Question: I recently made the switch to Inno Setup and it's fantastic!
I was pretty much able to get most of the things to work except I'm having a trouble on something.
Basically, I'm trying to create my own header design and I was trying to make Page Title/Page Description transparent. However they are overlapping each other on page change.
(Please refer to the picture).

Code:
'''
procedure InheritBoundsRect(ASource, ATarget: TControl);
begin
ATarget.Left := ASource.Left;
ATarget.Top := ASource.Top;
ATarget.Width := ASource.Width;
ATarget.Height := ASource.Height;
end;
procedure CurPageChanged(CurPageID: Integer);
var
TD: TLabel;
begin
TD := TLabel.Create(WizardForm);
TD.Parent := WizardForm.PageDescriptionLabel.Parent;
TD.Caption := WizardForm.PageDescriptionLabel.Caption;
TD.WordWrap := WizardForm.PageDescriptionLabel.WordWrap;
TD.Transparent := True;
InheritBoundsRect(WizardForm.PageDescriptionLabel, TD);
TD.AutoSize := True;
end;
'''
Also, I'm not even sure if this is the best way of doing this so if anyone have any suggestion, I'de love to hear them.
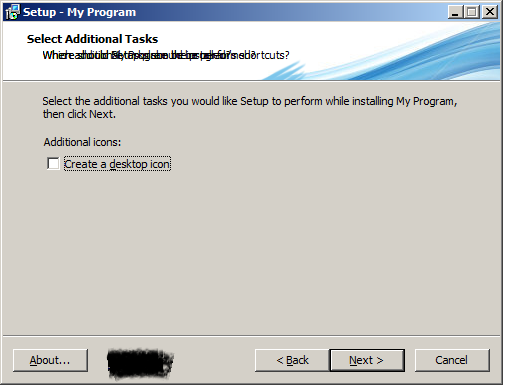
Answer: As you've correctly pointed out, you're creating your label many times. To be more specific, every time the new page is shown (every time the next or back buttons are pressed). You need to create the label only once, ideally in the wizard form initialization event, like the <URL> you can use script like follows:
'''
[Code]
var
DescLabel: TLabel;
procedure InheritBoundsRect(ASource, ATarget: TControl);
begin
ATarget.Left := ASource.Left;
ATarget.Top := ASource.Top;
ATarget.Width := ASource.Width;
ATarget.Height := ASource.Height;
end;
procedure InitializeWizard;
begin
DescLabel := TLabel.Create(WizardForm);
DescLabel.Parent := WizardForm.PageDescriptionLabel.Parent;
DescLabel.WordWrap := WizardForm.PageDescriptionLabel.WordWrap;
DescLabel.AutoSize := WizardForm.PageDescriptionLabel.AutoSize;
DescLabel.Transparent := True;
InheritBoundsRect(WizardForm.PageDescriptionLabel, DescLabel);
WizardForm.PageDescriptionLabel.Visible := False;
end;
procedure CurPageChanged(CurPageID: Integer);
begin
DescLabel.Caption := WizardForm.PageDescriptionLabel.Caption;
end;
'''